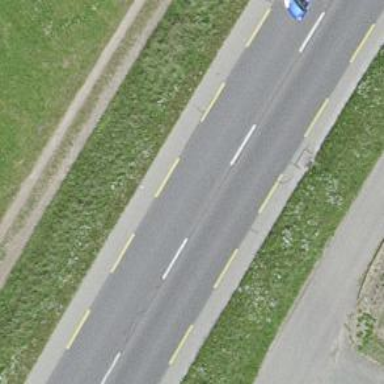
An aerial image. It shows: Primary highway with designated cycle lane.